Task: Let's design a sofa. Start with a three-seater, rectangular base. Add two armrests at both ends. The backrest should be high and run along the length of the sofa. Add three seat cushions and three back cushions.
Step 71:
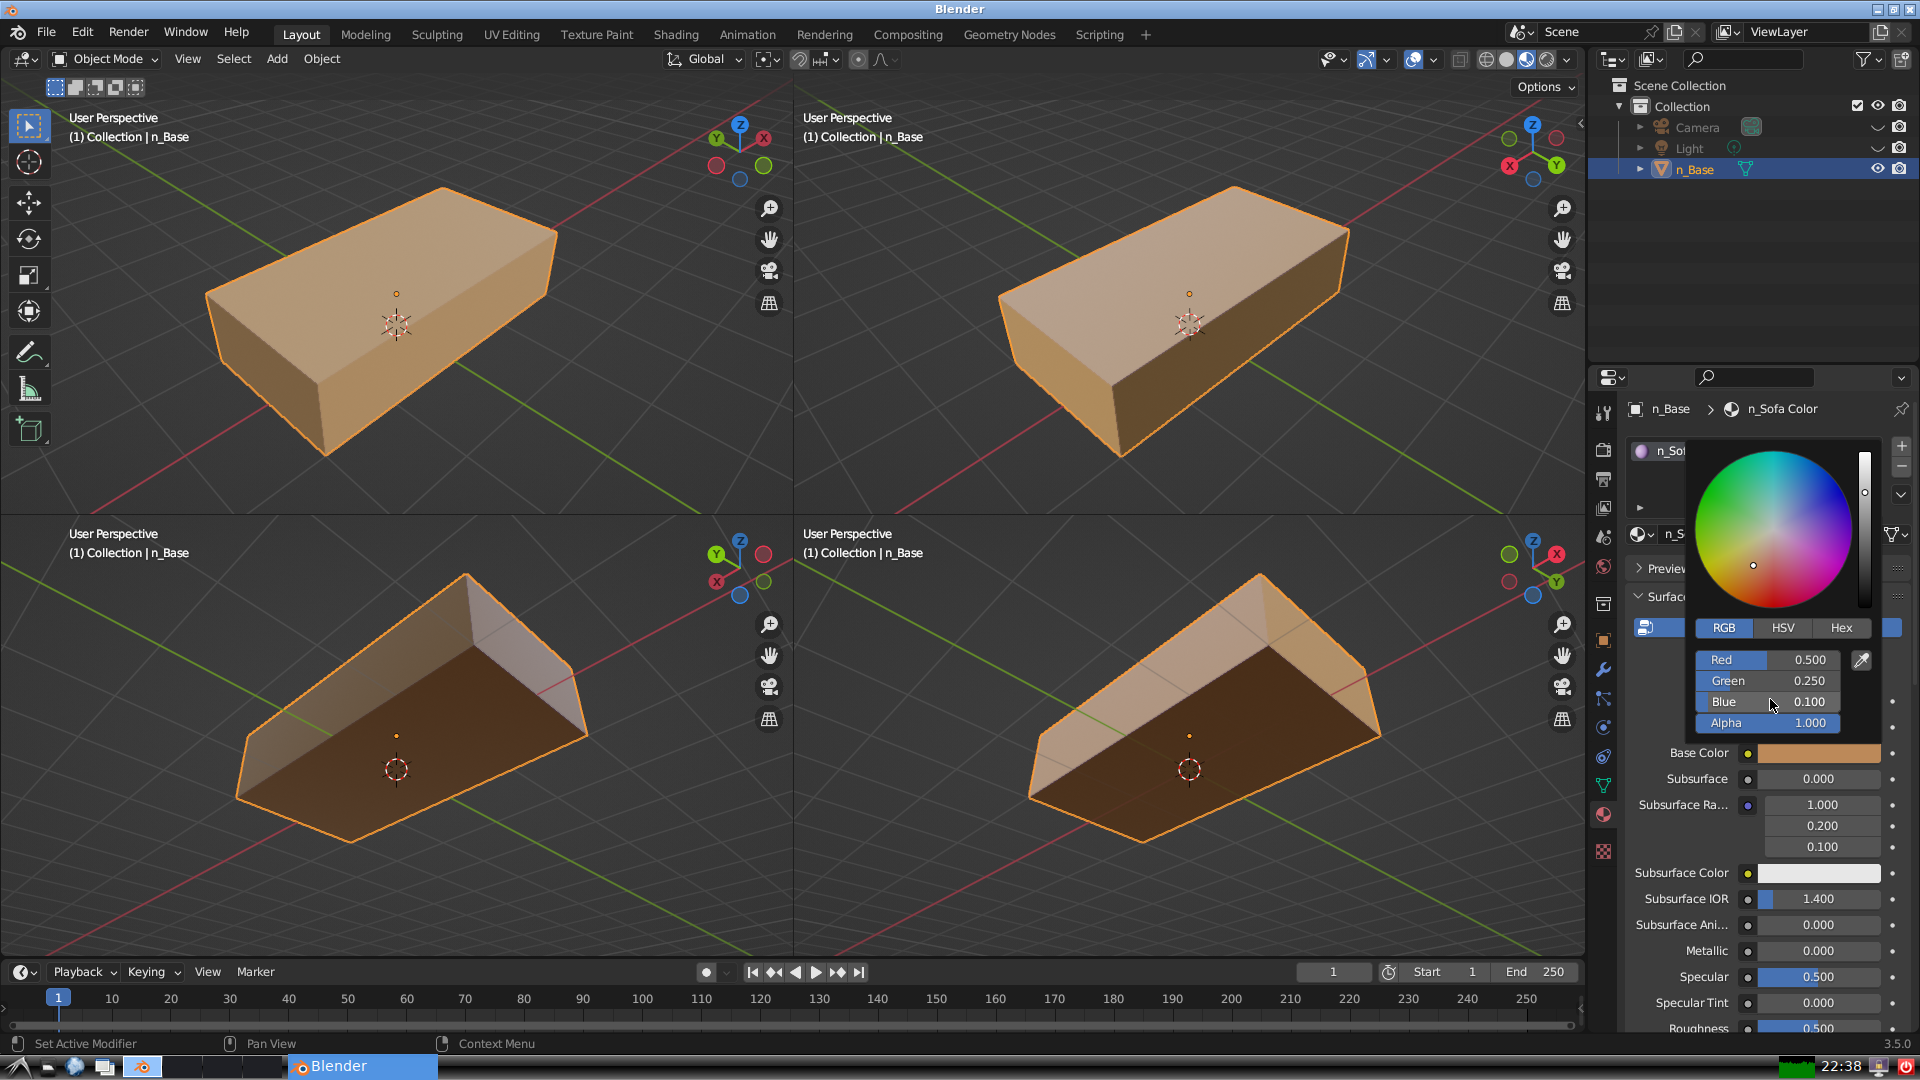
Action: {"mouse_move": [1816, 750]}